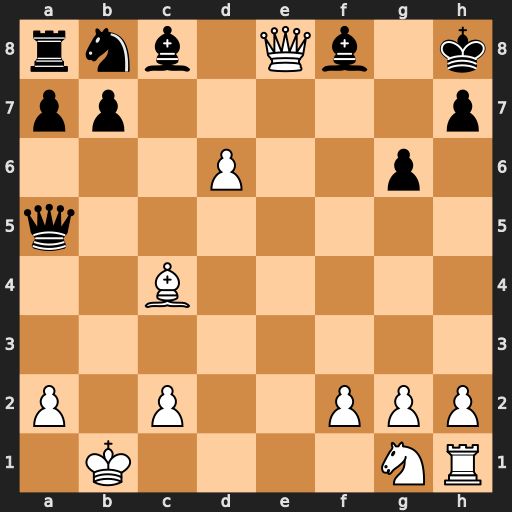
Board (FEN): rnb1Qb1k/pp5p/3P2p1/q7/2B5/8/P1P2PPP/1K4NR
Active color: w
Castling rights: -
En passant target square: -
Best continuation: Qxf8#